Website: lowes
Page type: cart
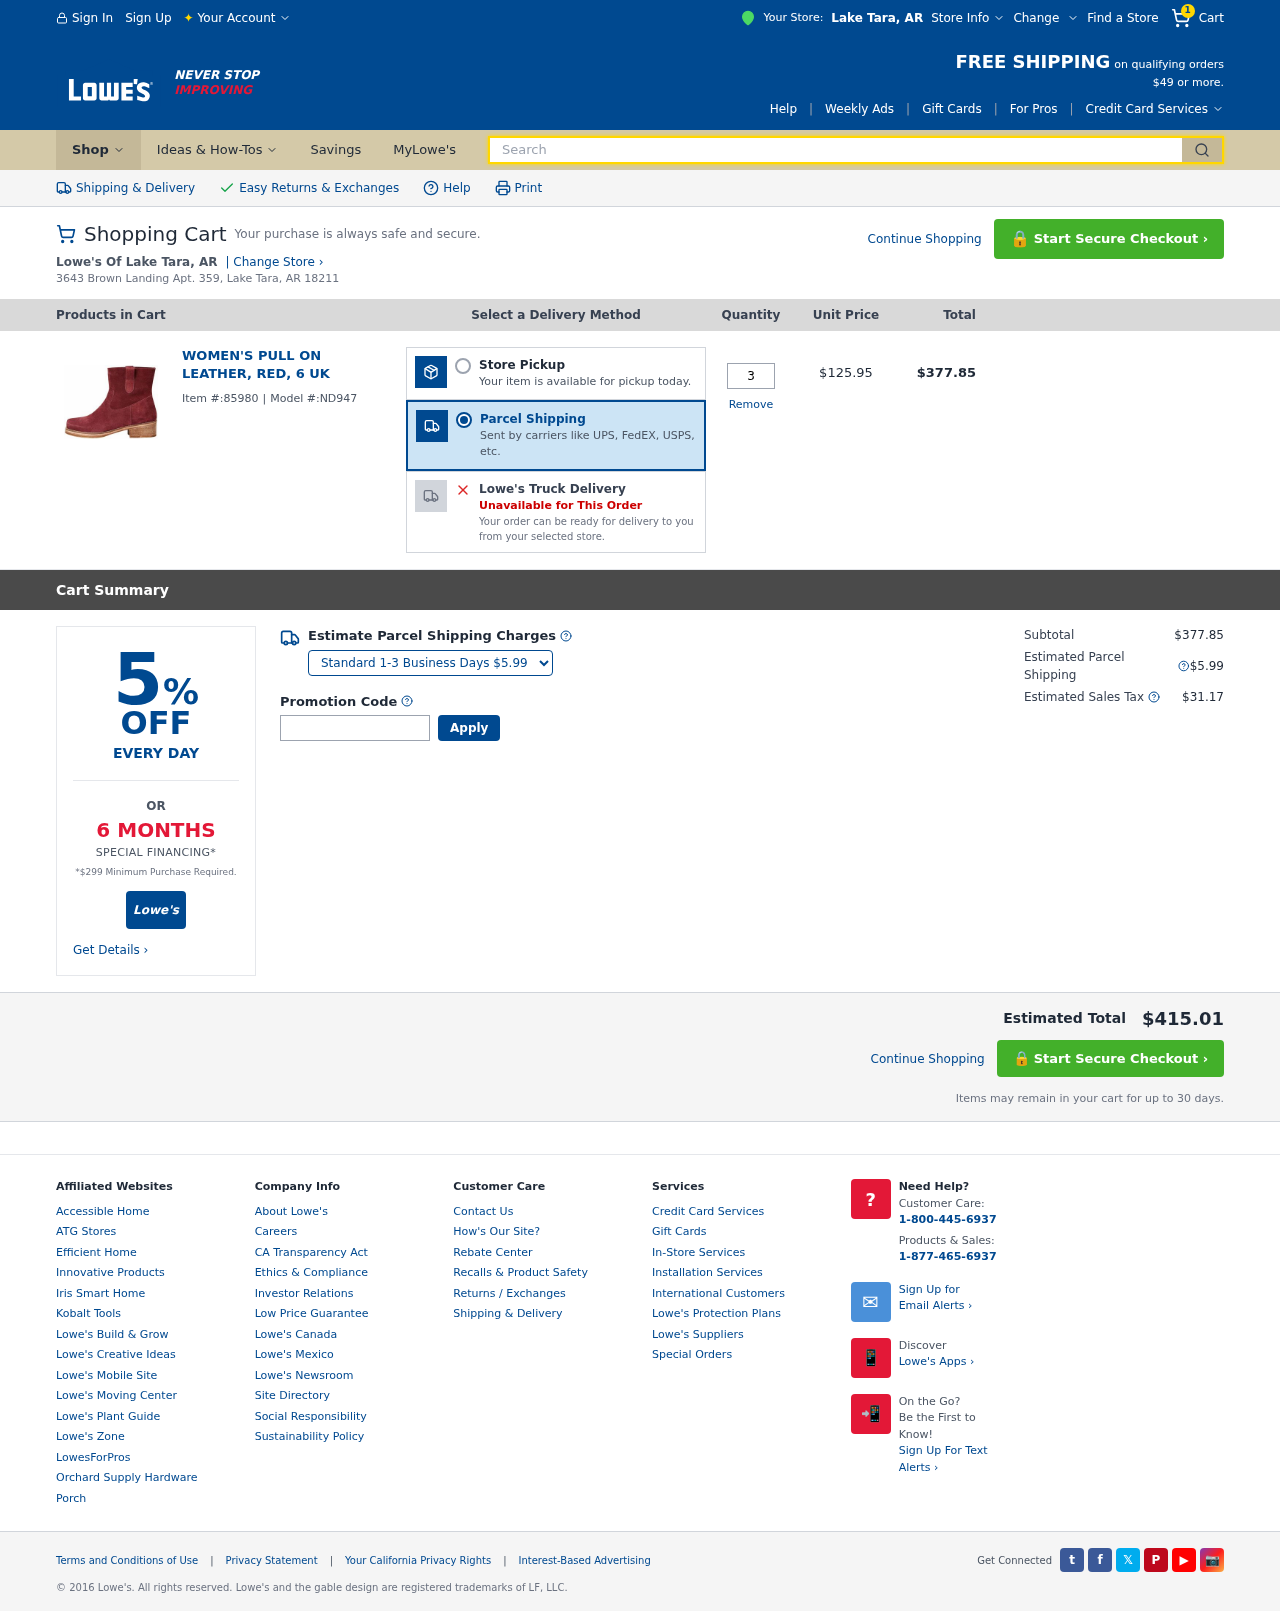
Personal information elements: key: PII_CITY
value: Lake Tara
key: PII_STATE_ABBR
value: AR
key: PII_STREET
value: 3643 Brown Landing Apt. 359
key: PII_CITY_STATE_ZIP
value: Lake Tara, AR 18211
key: PII_PROMO_CODE
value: HOLIDAY09
Product elements: key: PRODUCT1_NAME
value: Women's Pull On Leather, Red, 6 UK
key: PRODUCT1_PRICE
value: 125.95
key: PRODUCT1_QUANTITY
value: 3
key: PRODUCT1_ITEM_ID
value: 85980
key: PRODUCT1_MODEL_ID
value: ND947
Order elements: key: ORDER_NUM_ITEMS
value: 1
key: ORDER_ITEM_TOTAL
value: $377.85
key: ORDER_SUBTOTAL
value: $377.85
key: ORDER_SHIPPING_COST
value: $5.99
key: ORDER_TAX
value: $31.17
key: ORDER_TOTAL
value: $415.01
Search elements: key: HEADER_SEARCH
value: Search